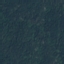
Label: Forest